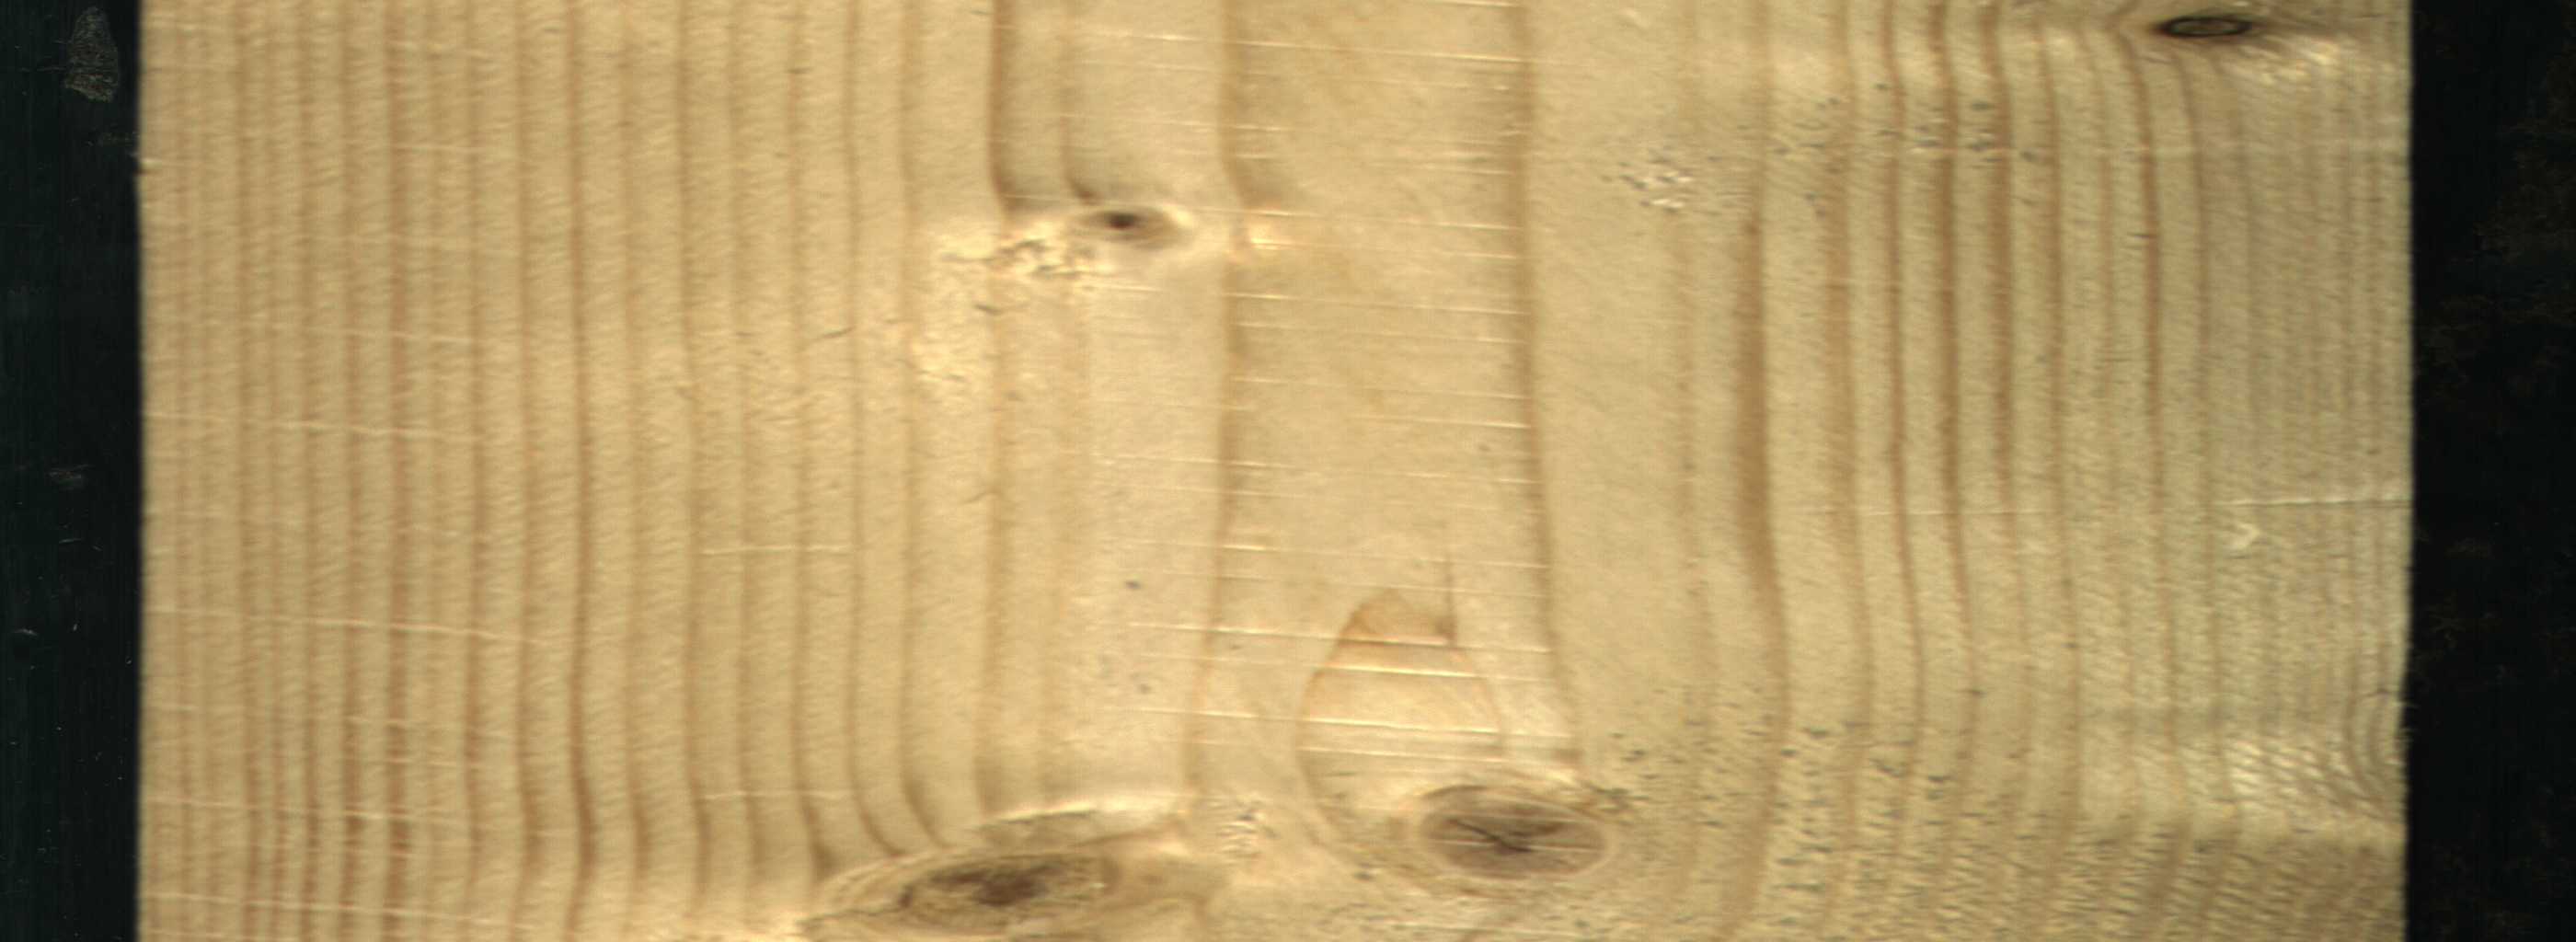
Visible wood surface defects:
knot_with_crack
Dead_Knot
Live_Knot
Live_Knot